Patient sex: M
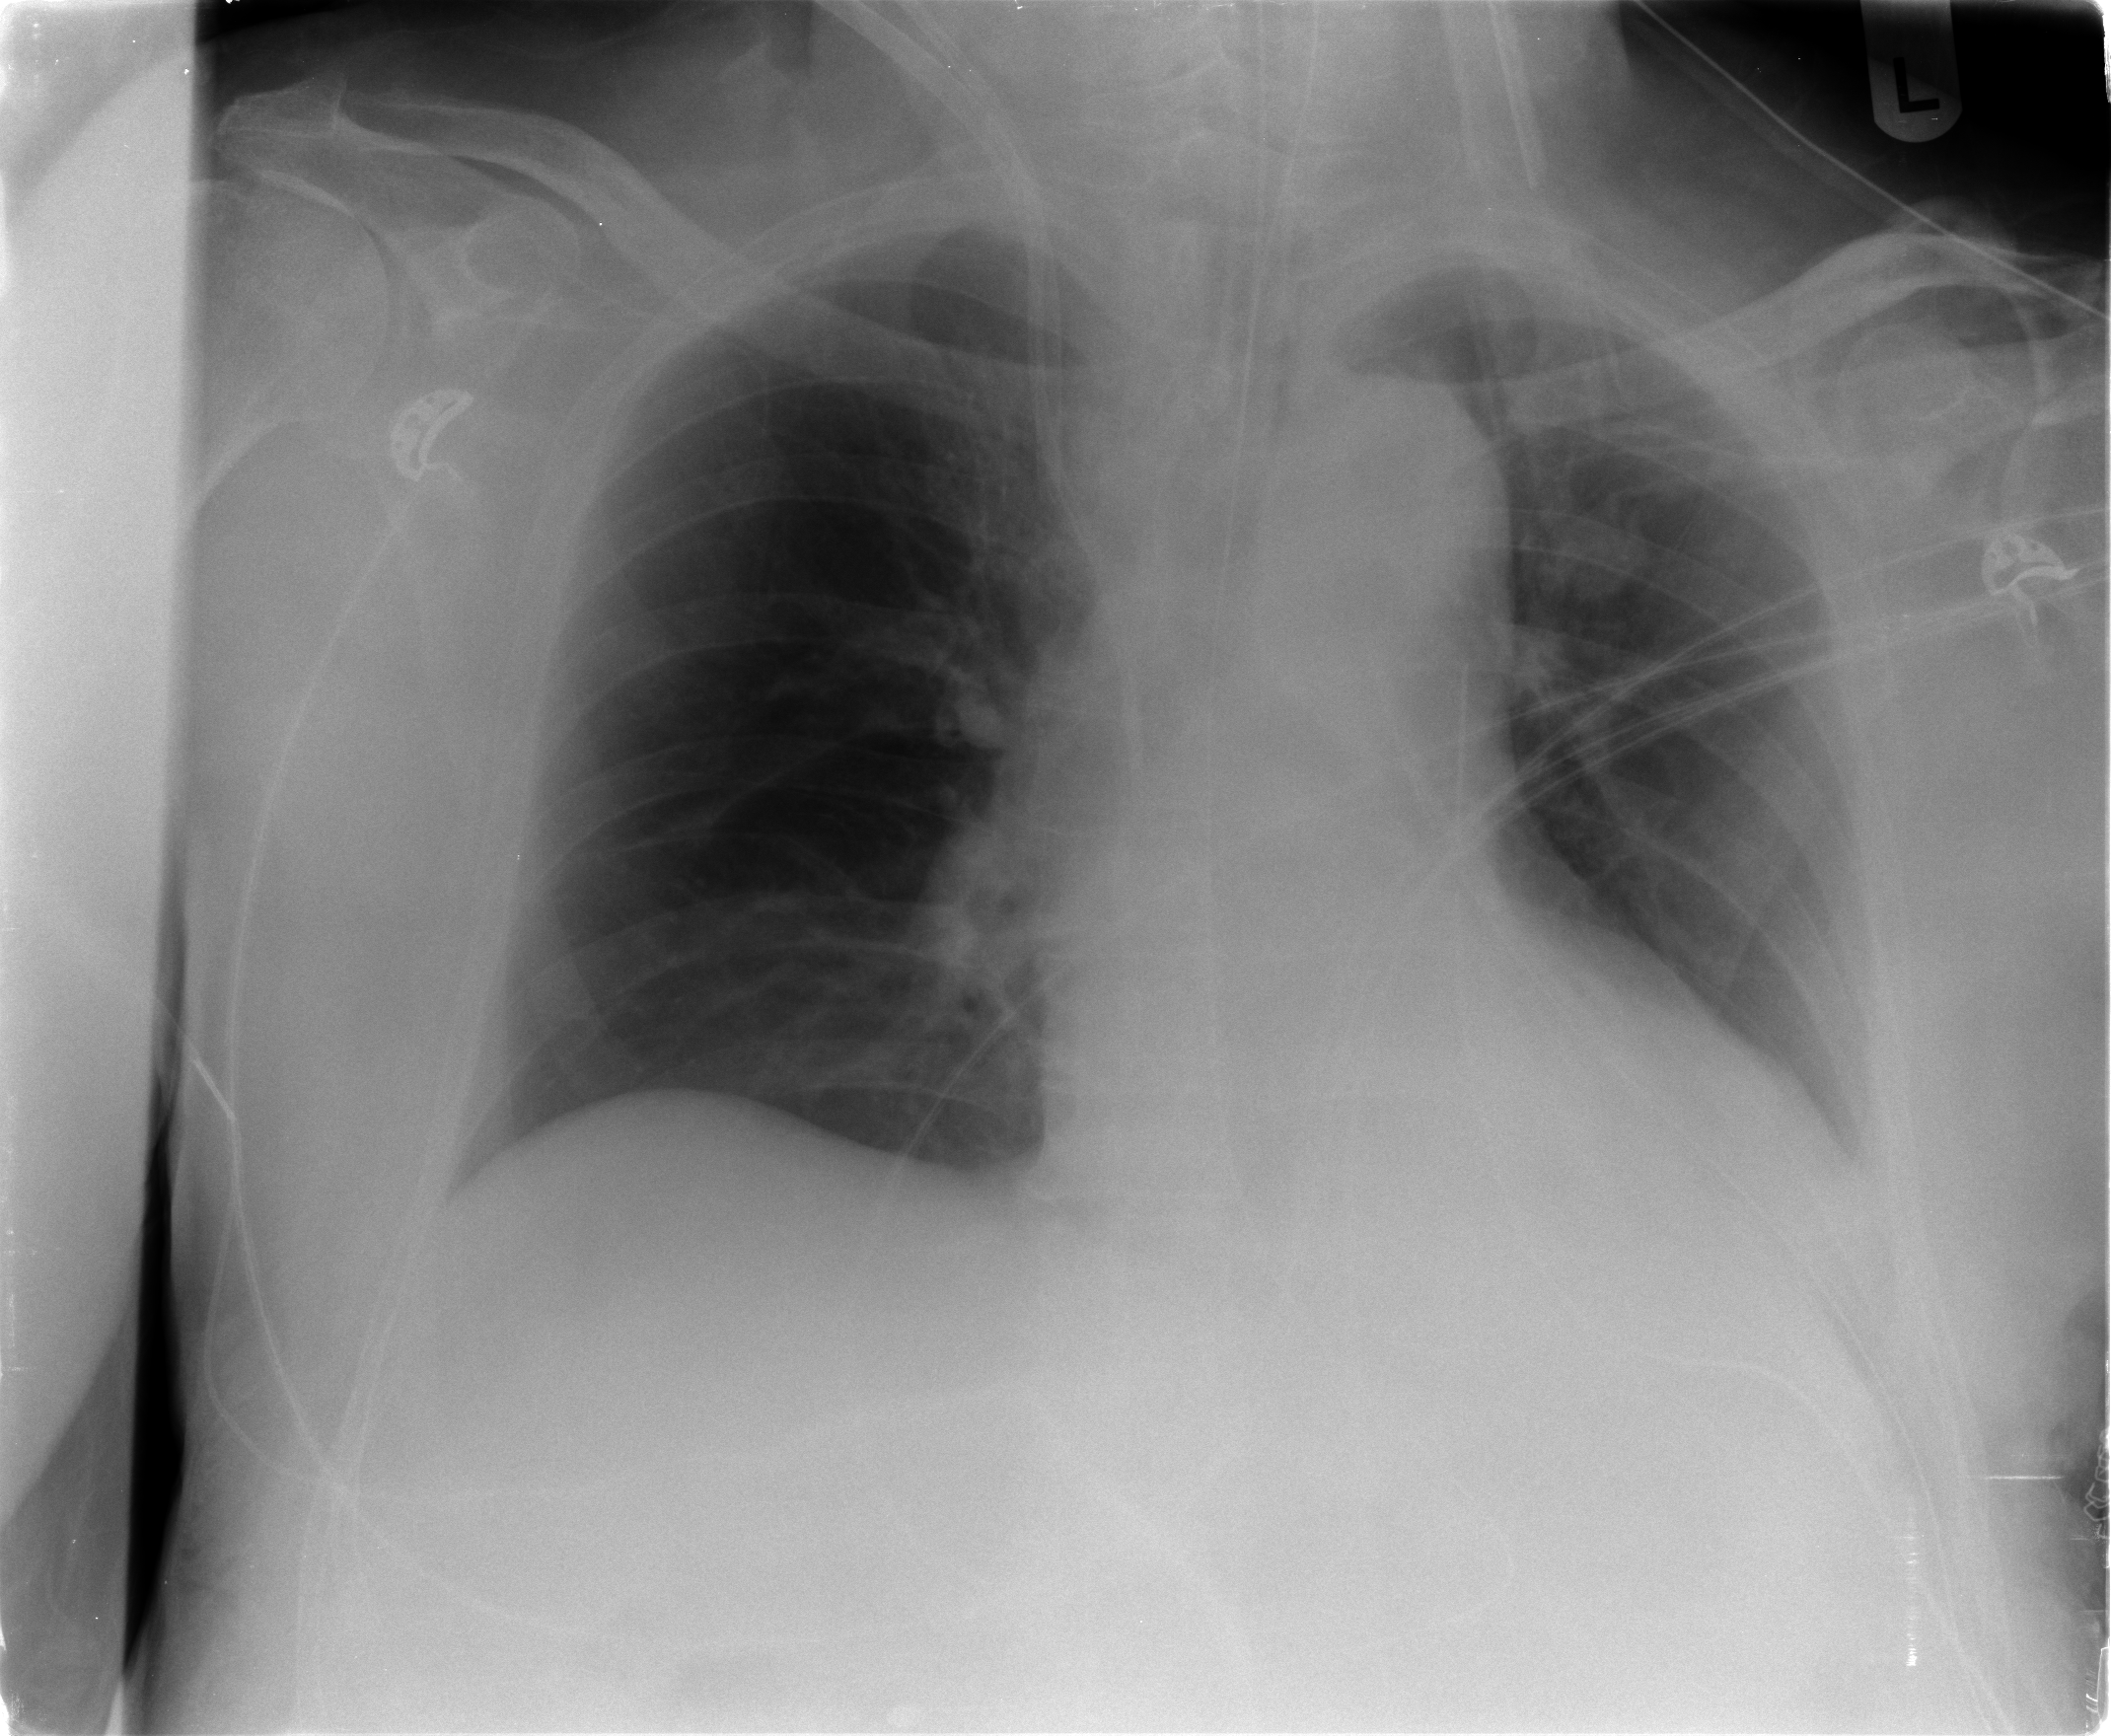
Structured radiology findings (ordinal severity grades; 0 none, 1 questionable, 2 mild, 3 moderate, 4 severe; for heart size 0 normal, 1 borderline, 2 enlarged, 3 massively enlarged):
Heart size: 1
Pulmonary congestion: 0
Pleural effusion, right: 0
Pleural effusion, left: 0
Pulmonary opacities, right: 0
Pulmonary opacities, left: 0
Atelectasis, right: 0
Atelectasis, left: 2